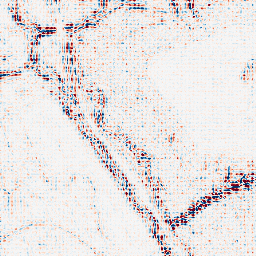
Category: wavelet
Decomposition family: wavelet_reverse_biorthogonal
Decomposition parameters: wavelet: rbio2.4
level: 2
Upsampling method: sinc_blackman
Upsampling parameters: scale: 4
kernel_size: 4
Upsampling scale: 4